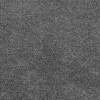
Atmospheric dust classification: dusty